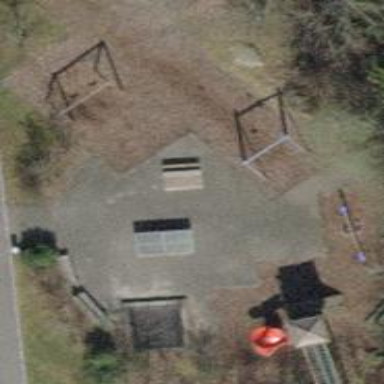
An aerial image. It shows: Playground area for leisure activities on the land.